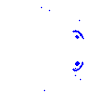
Particle: electron